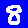
Digit: 8